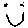
Label: smiley face